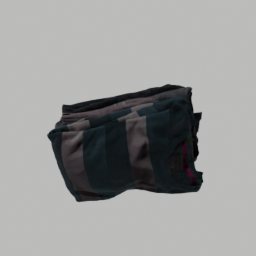
Label: people